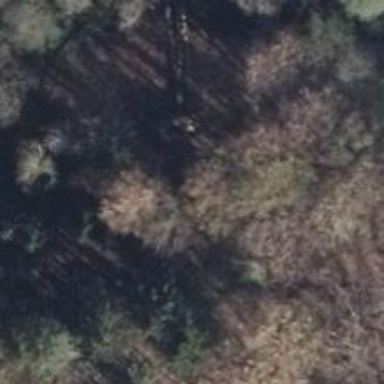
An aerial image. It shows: Hunting stand.